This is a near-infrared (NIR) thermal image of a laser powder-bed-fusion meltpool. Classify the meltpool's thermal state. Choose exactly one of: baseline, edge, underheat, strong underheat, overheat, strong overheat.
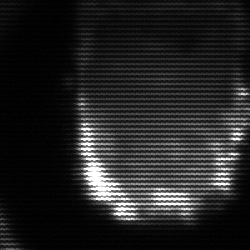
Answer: baseline